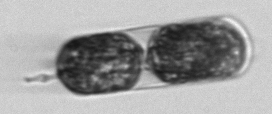
Label: Hemiaulus